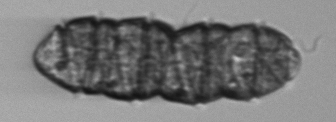
Label: Margalefidinium